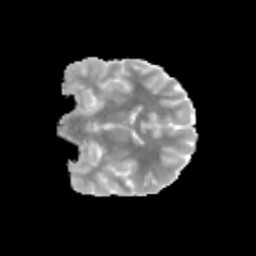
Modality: MD
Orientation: coronal
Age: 13
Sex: male
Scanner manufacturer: siemens
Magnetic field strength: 3 T
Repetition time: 3.8 s
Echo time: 0.07 s